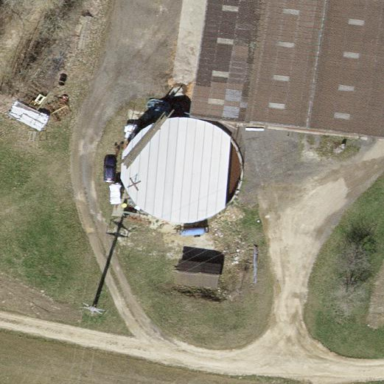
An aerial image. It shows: Storage tank that resembles silo building.